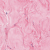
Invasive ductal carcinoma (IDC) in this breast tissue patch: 0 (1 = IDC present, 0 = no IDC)